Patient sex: F
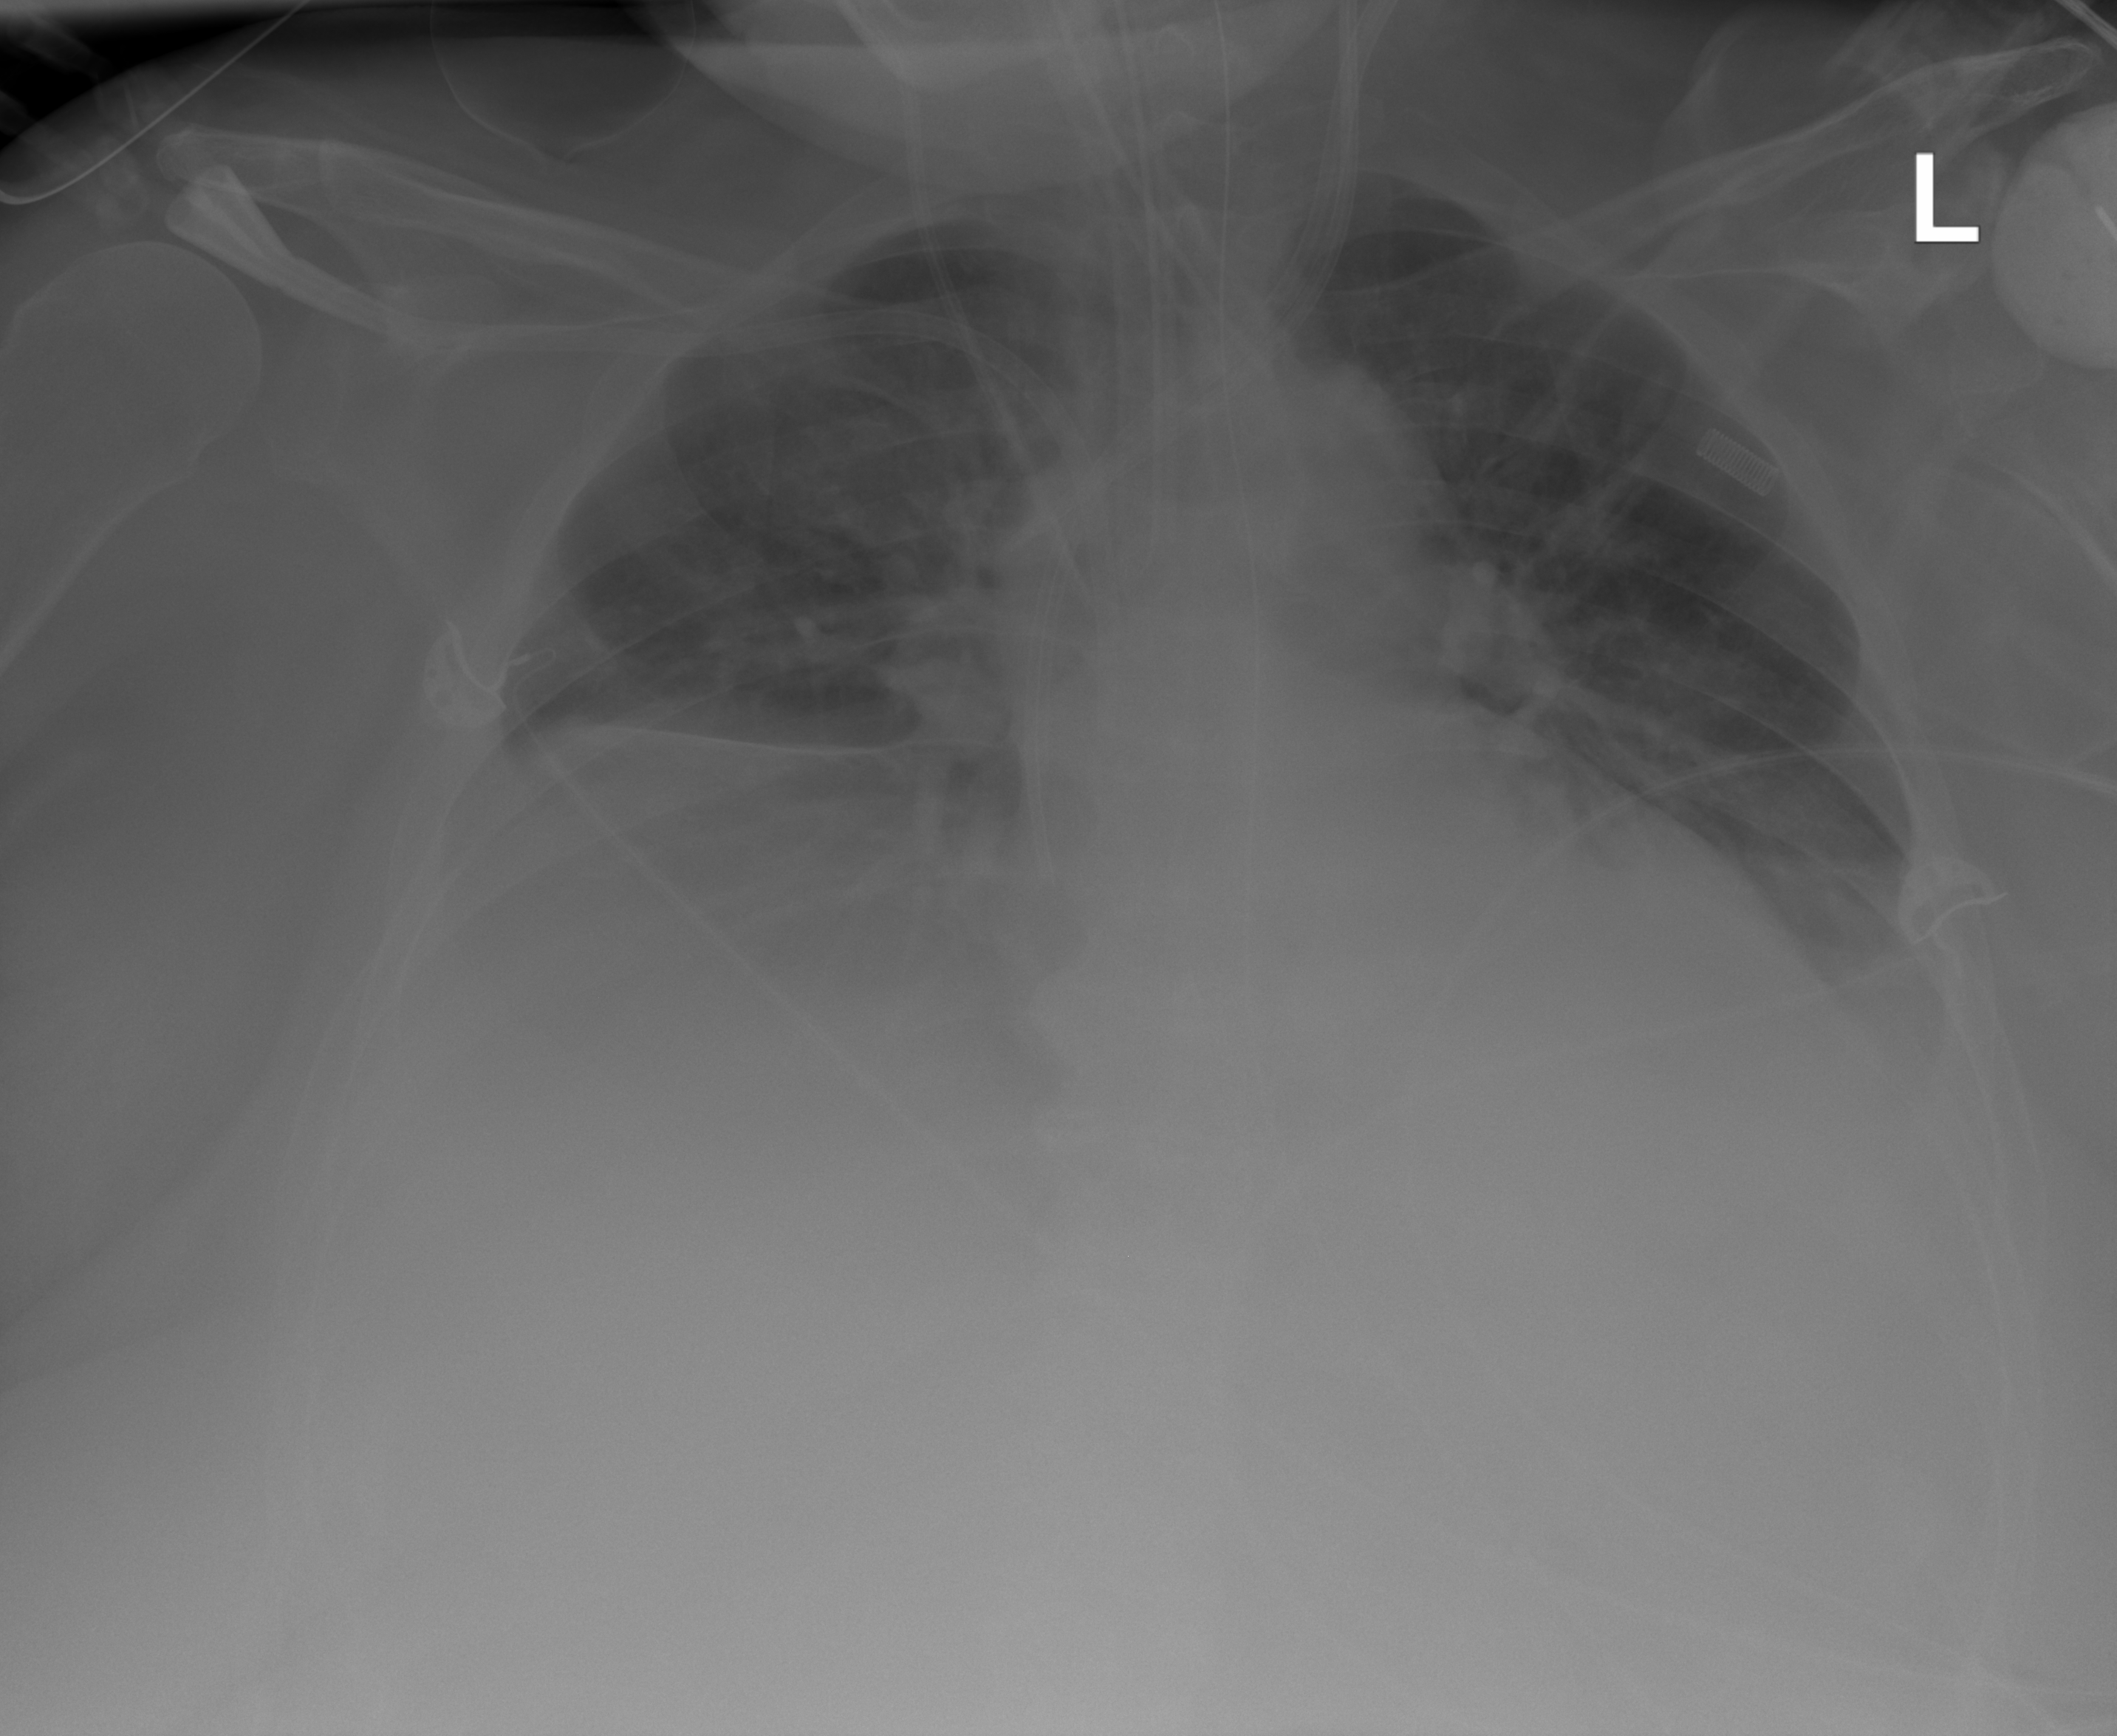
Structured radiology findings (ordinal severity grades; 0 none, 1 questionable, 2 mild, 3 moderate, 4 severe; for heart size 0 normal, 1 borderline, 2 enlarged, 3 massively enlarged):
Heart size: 3
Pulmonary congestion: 2
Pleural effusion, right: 3
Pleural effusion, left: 2
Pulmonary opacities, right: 1
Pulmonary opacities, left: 1
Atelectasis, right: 2
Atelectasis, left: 2